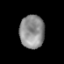
Tissue: prostate
Cell type: T cells
Senescence score: 0.3096
Nuclear area (px): 808
Mean DAPI intensity: 141.078